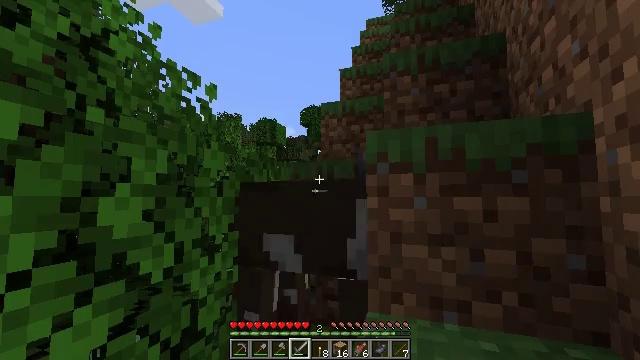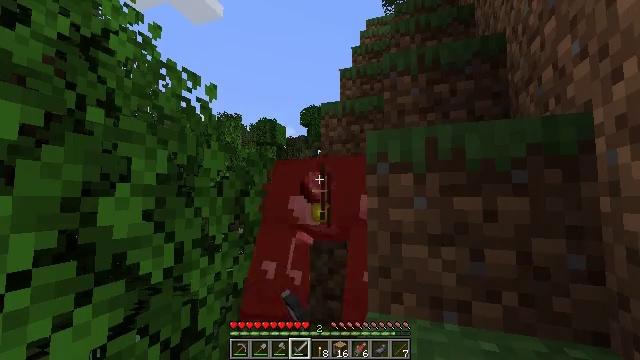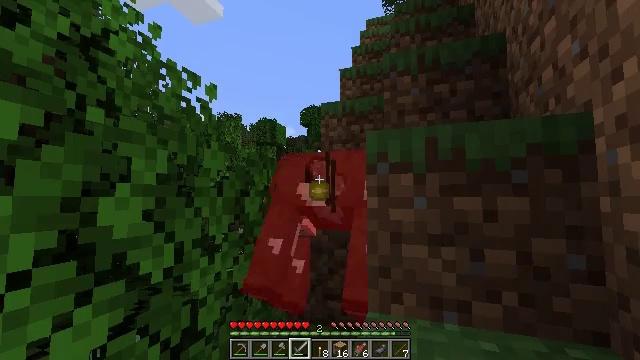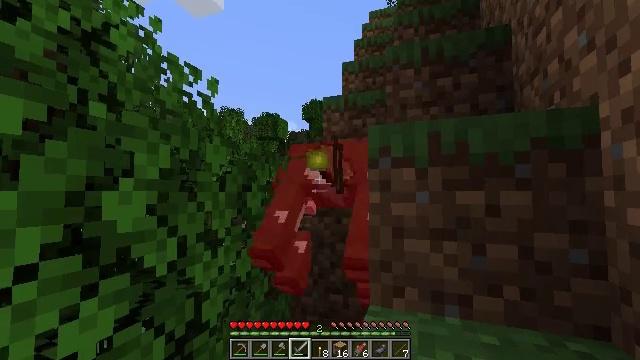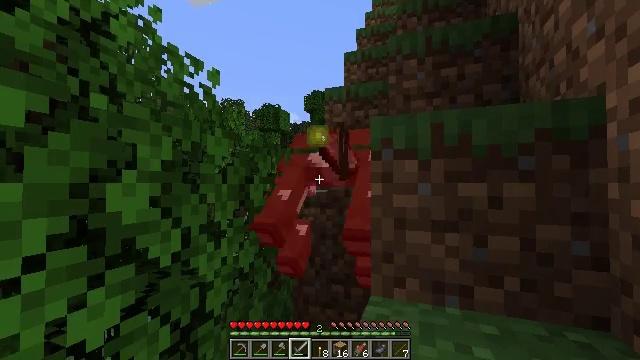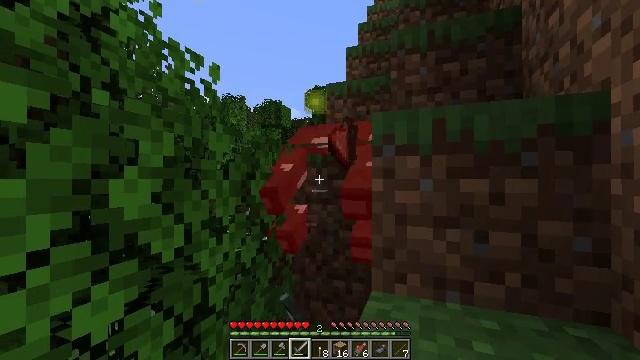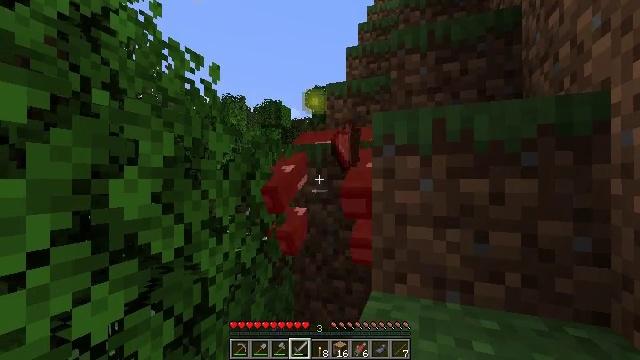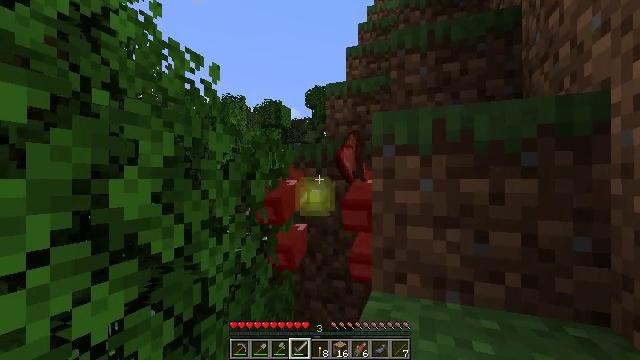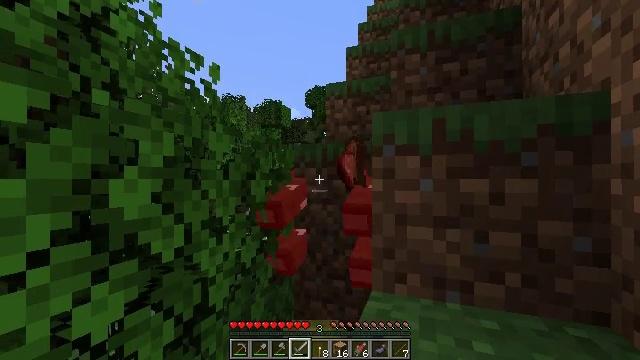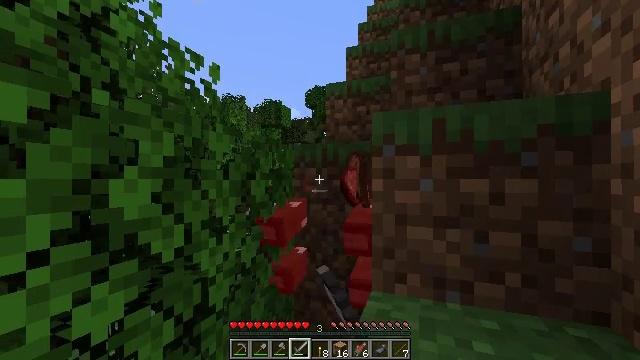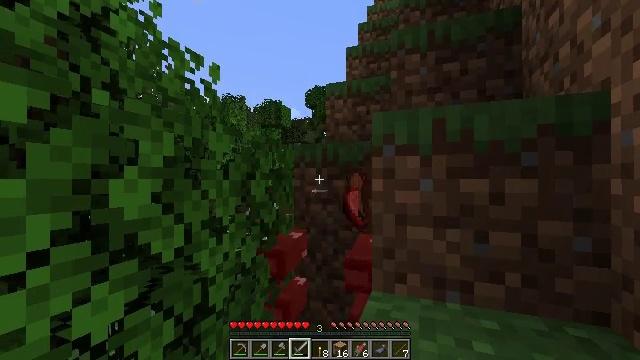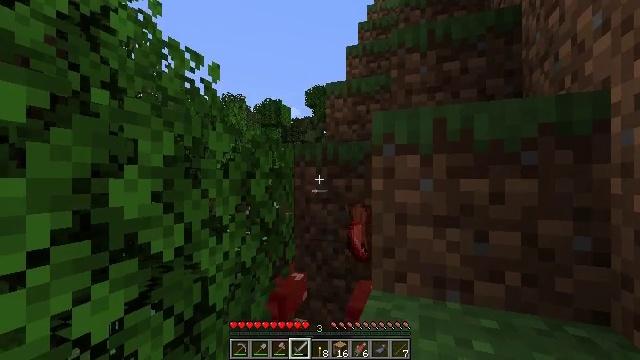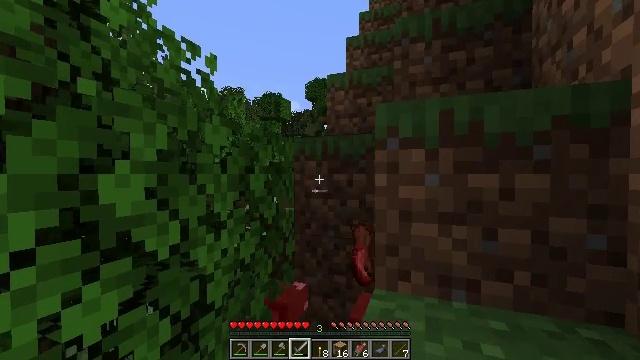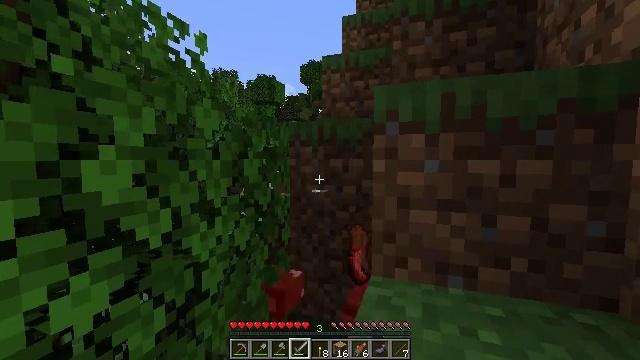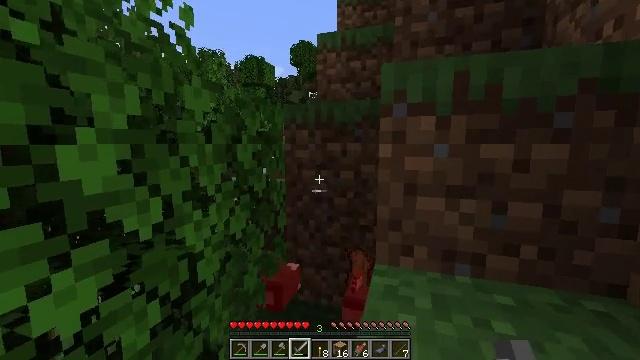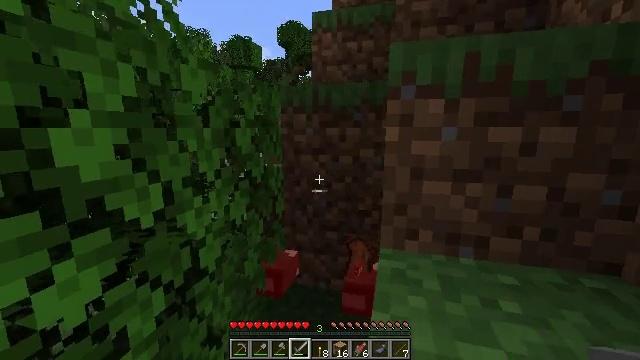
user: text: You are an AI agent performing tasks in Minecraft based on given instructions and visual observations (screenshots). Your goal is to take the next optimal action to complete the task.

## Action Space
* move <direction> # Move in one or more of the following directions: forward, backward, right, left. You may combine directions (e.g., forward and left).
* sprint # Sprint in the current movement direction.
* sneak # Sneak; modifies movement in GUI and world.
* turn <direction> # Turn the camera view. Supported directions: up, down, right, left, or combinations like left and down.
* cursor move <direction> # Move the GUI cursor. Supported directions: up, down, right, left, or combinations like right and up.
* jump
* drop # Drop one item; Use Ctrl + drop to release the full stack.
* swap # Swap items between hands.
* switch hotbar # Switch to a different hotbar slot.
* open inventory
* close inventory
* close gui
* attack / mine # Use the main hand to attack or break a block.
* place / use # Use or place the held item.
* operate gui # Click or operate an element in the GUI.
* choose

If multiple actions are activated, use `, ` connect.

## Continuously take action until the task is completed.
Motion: motion action
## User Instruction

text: Gather sugar cane for crafting.
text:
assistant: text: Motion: attack / mine
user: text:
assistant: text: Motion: attack / mine
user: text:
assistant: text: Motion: turn down
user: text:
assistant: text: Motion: turn down, attack / mine
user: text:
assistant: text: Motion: attack / mine
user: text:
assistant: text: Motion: attack / mine
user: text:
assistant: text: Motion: no_op
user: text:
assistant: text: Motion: attack / mine
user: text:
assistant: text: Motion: attack / mine
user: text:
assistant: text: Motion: attack / mine
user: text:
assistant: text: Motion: no_op
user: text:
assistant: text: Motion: move forward, turn down
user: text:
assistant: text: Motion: move forward, turn right and down
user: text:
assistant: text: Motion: move forward, turn right and down
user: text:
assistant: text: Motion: move forward and move left, turn right and down
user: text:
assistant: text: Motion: move forward and move left, turn right and down
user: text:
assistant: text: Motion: move forward and move left, turn right and down
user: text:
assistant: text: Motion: move forward and move left, turn right and down
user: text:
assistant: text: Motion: move forward and move left, turn right and down
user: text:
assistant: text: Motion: move forward, turn right
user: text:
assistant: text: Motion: move forward, turn right
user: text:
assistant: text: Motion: move forward
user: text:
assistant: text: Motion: move forward
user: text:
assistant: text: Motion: move forward
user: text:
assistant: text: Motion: move forward
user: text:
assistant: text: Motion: move forward, turn left
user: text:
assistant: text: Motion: move forward, turn left
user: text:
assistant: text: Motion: move forward and move right, turn left and down
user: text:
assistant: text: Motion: move forward and move right, turn left and down
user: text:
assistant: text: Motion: move forward and move right, turn left and down